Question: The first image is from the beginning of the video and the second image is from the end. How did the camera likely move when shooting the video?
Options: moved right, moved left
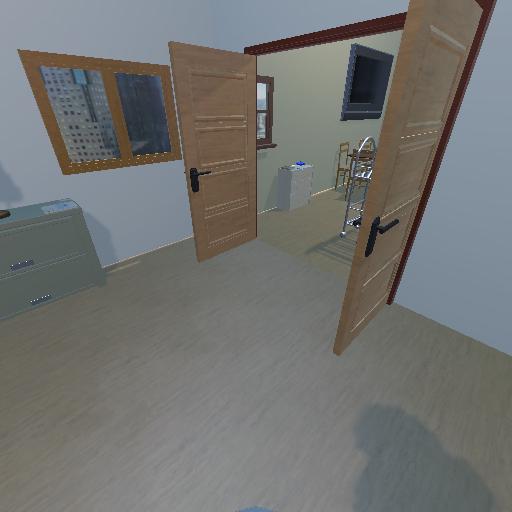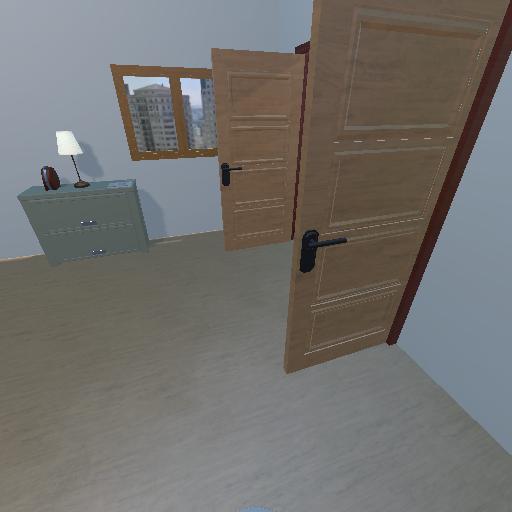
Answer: moved right